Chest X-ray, PA view. Patient: 53 years old, sex M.
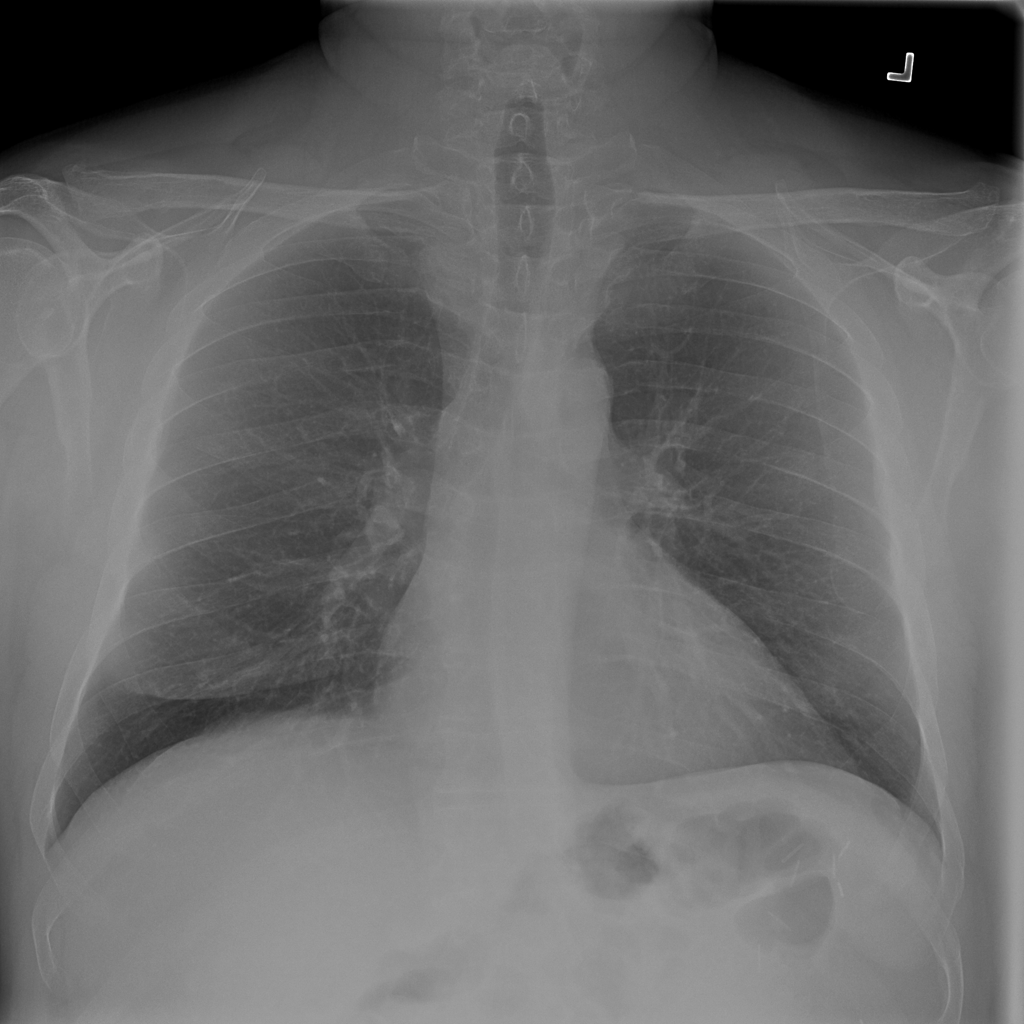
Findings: No Finding